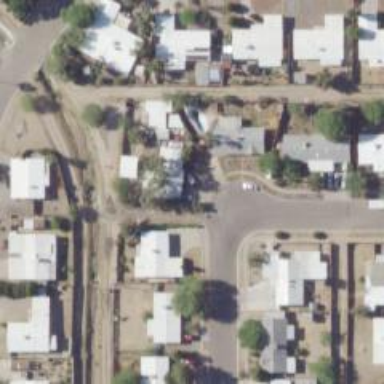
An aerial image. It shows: Alley classified as service road.